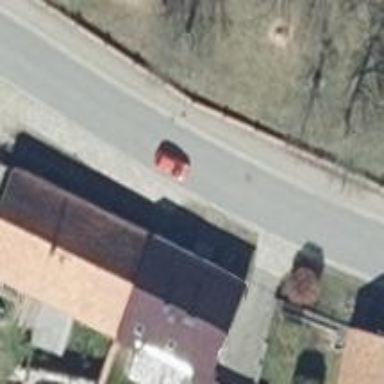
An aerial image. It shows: House with flat grey roof.